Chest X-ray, AP view. Patient: 61 years old, sex F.
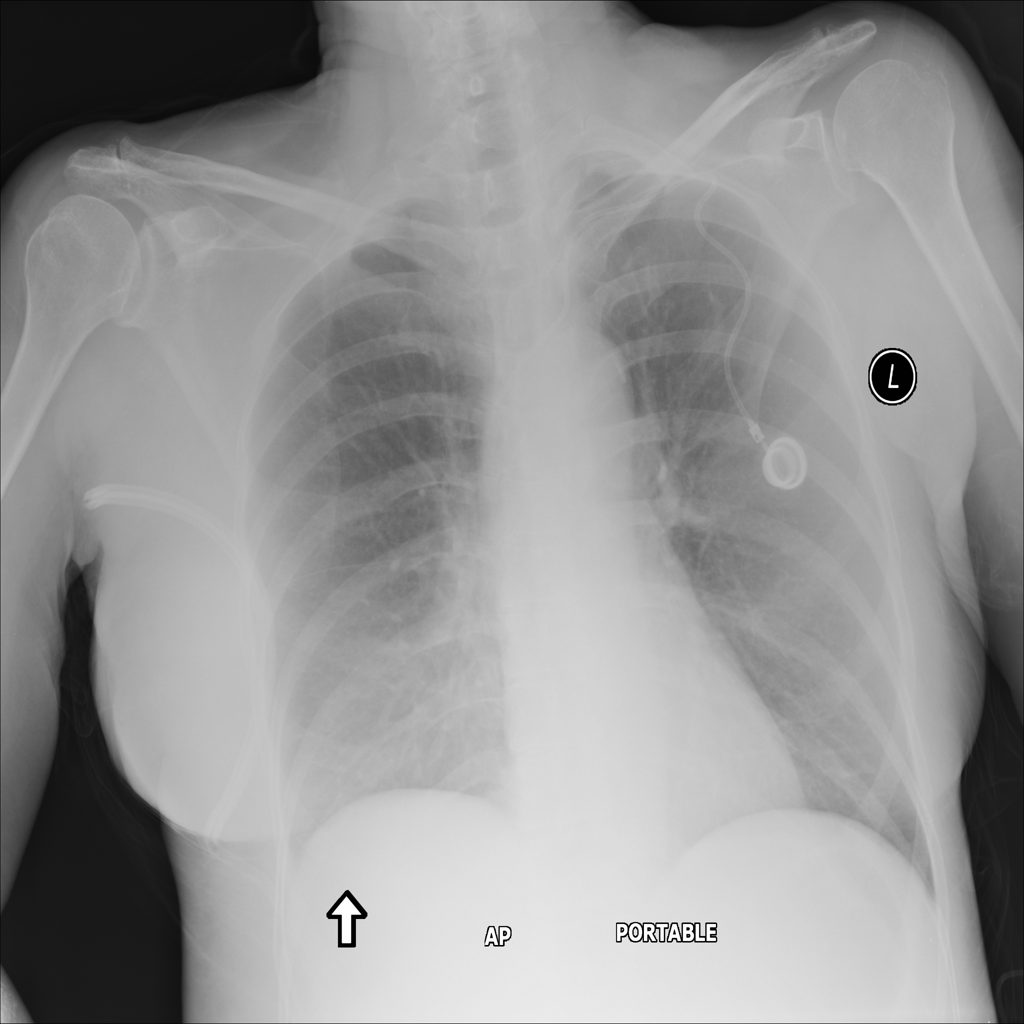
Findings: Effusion